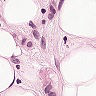
Metastatic tissue present: yes